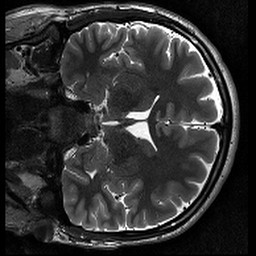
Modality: T2w
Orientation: coronal
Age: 19
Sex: male
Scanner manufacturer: siemens
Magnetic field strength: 3 T
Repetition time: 11.39 s
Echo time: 0.09 s